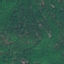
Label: Forest